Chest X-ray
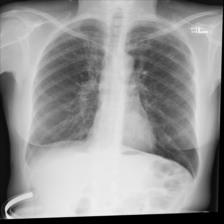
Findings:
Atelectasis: negative
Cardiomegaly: negative
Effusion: negative
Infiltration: negative
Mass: negative
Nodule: negative
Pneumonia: negative
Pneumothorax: negative
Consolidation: negative
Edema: negative
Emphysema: negative
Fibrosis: negative
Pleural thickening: negative
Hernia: negative